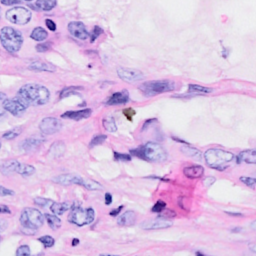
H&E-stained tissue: Breast